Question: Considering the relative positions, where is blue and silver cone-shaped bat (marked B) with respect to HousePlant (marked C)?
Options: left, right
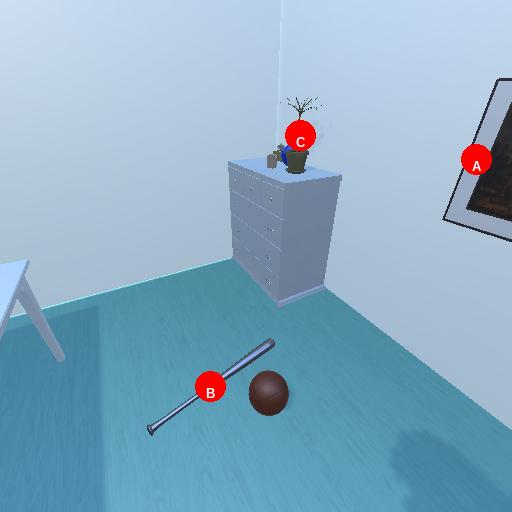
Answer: left